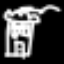
Label: The Eiffel Tower